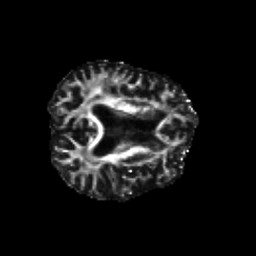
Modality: FA
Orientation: axial
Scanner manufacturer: siemens
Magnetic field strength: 3 T
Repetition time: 6.8 s
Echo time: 0.093 s